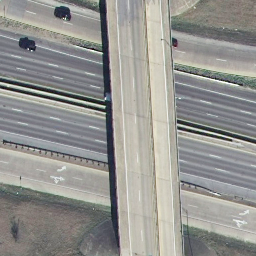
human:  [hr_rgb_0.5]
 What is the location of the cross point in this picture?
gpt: center